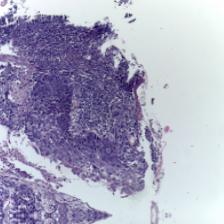
Diagnosis: OSCC